Question: I have a 'UITextView' in a collapsable 'TableViewCell'.
In the 'UITextView' I want a 'CAGradientLayer' to fade out the above en bottom text.
I made a 'UIView' with the 'UITextView' in it. This is all in the cell

I don't know how to set the code, in the cell or in the view controller.
My test code is from Github: <URL>
'''
[self createGradientMask];
'''
Where should I put the '(void)' method? In the 'TableViewCell' or 'ViewController'?
'''
- (void)createGradientMask
{
//creating our gradient mask
CAGradientLayer *maskLayer = [CAGradientLayer layer];
//this is the anchor point for our gradient, in our case top left. setting it in the middle (.5, .5) will produce a radial gradient. our startPoint and endPoints are based off the anchorPoint
maskLayer.anchorPo = CGPointZero;
//The line between these two points is the line our gradient uses as a guide
//starts in bottom left
maskLayer.startPoint = CGPointMake(0.0f, 1.0f);
//ends in top right
maskLayer.endPoint = CGPointMake(1.f, 0.0f);
//setting our colors - since this is a mask the color itself is irrelevant - all that matters is the alpha. A clear color will completely hide the layer we're masking, an alpha of 1.0 will completely show the masked view.
UIColor *outerColor = [UIColor colorWithWhite:1.0 alpha:0.0];
UIColor *innerColor = [UIColor colorWithWhite:1.0 alpha:1.0];
//an array of colors that dictatates the gradient(s)
maskLayer.colors = @[(id)outerColor.CGColor, (id)outerColor.CGColor, (id)innerColor.CGColor, (id)innerColor.CGColor];
//these are percentage points along the line defined by our startPoint and endPoint and correspond to our colors array. The gradient will shift between the colors between these percentage points.
maskLayer.locations = @[@0.0, @0.15, @0.5, @1.0f];
maskLayer.bounds = CGRectMake(0, 0, CGRectGetWidth(self.view.bounds),
CGRectGetHeight(self.view.bounds));
self.underTextView.layer.mask = maskLayer;
}
'''
- 'TableViewCell''view'- 'ViewController''UITextView property'
The QuartzCore.framework has been added.
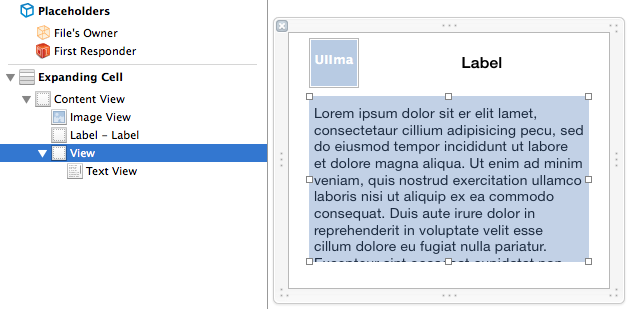
Answer: Put the gradient code inside the tableview data source method:
'''
- (UITableViewCell *)tableView:(UITableView *)tableView cellForRowAtIndexPath:(NSIndexPath *)indexPath {
// code to customize cell here
}
'''
At this point have have a chance to customize the cell view, such as color, text, layers and subviews and so on...